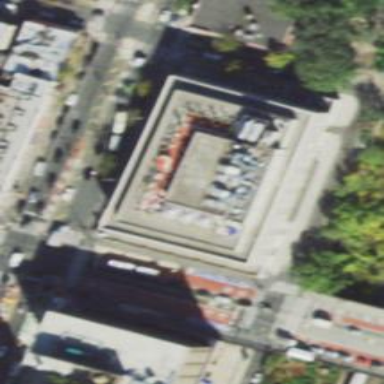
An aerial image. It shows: Post office.